Question: I have a question to you...
Imagine square with size A x A. Now lets simulate circles with diameter of d, randomly distributed within this square, something like on the image below (in this case d's are the same, but its not the rule, they might be also randomly distributed within some range like d1 to d2).

Lets say that circles are described in matrix as:
'''
circles(1, :) = [x, y, d];
circles(2, :) = [x, y, d];
...and so on
'''
where 'x', 'y' are coordinates, 'd' is diameter. Now the question is, how to simulate this circles, until given crowding parameter 'c' is reached? 'c' is simply defined as: 'c = yellow area / square area (in this case A^2)'.
And the second thing - lets say that everything is simulated and I want to check if some coordinate (x,y) is within or outside yellow area... How to do it? I was doing it by checking if my (x,y) is within area of each circle (but its getting more difficult when instead of circles I use i.e. round shape rectangles), one by one, but there must be some better way of doing it.
Thanks for help : )
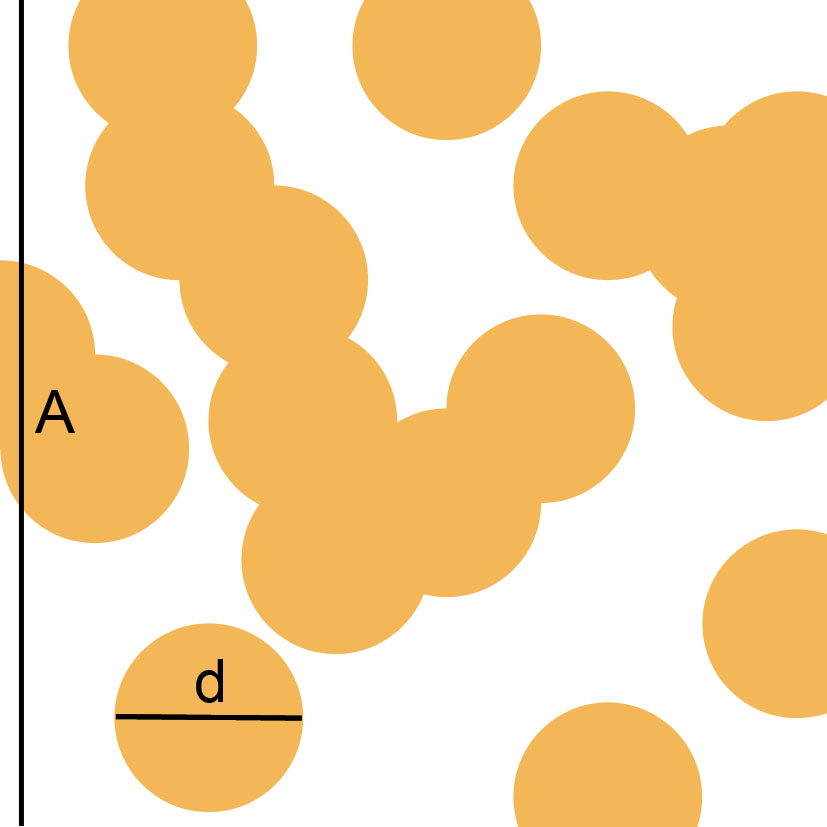
Answer: Here is an approach that should do the trick:
1. Start with a large empty matrix (big enough to guarantee that every shape generated is fully inside the matrix). Suppose we do it like this color = zeros(100)
2. while we have not yet reached the cowding ratio: the midpoint and diameter of one circle, I assume you can manage this
3. change the color of all points in the circle, for example by setting it to one.
4. Calculate the crowding ratio (something like c = mean(mean(color))
Note, if you only want to use part of the matrix (enable shapes to fall partially out of the picture) this can for example be achieved by using 'mean(mean(color(11:end-11))' in step 4, ignoring the 10 pixels near the edge.
Now if you want to know whether point (x,y) is yellow, simply check the value of 'color(x,y)'. Or if you want to ignore the edges check 'color(x+10,y+10)'